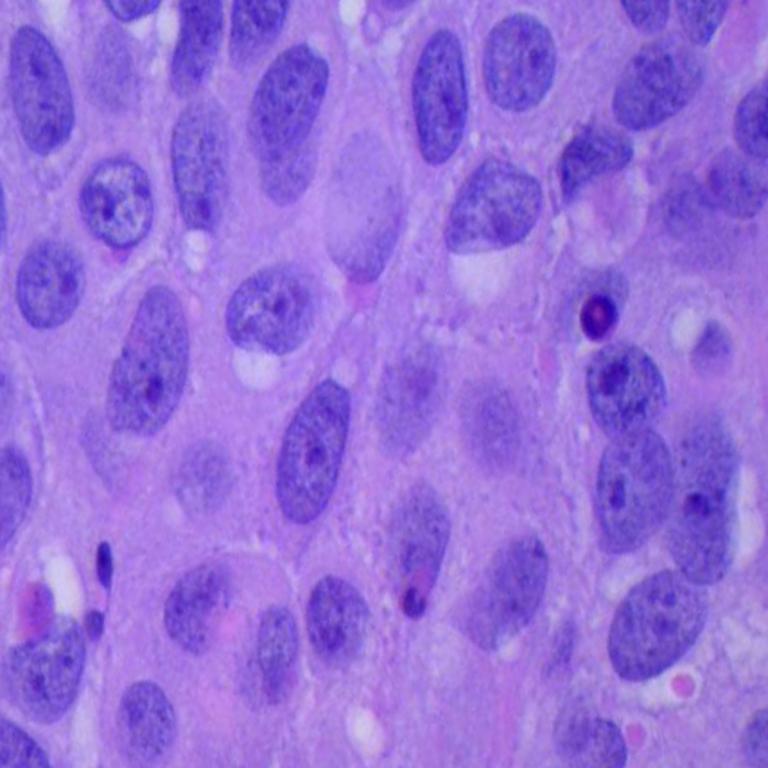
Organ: lung
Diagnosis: squamous carcinomas